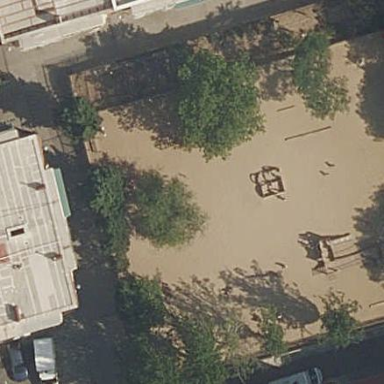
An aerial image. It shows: Playground with dirt surface.